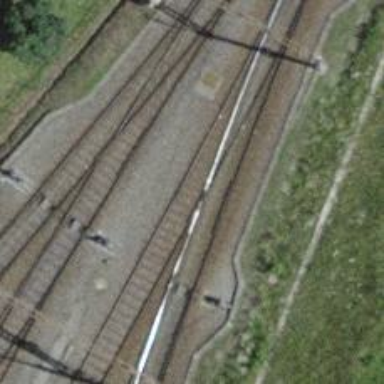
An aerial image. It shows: Railway yard in service.